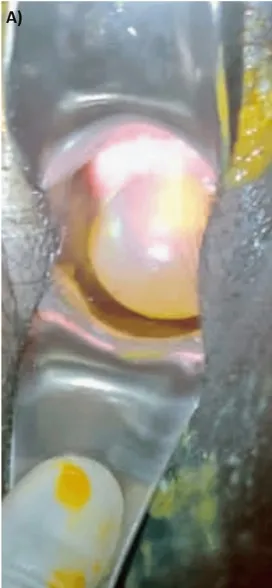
Preoperative, intraoperative, and postoperative images. . (A) Preoperative image showing the bulging membrane.
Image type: radiology (pet)